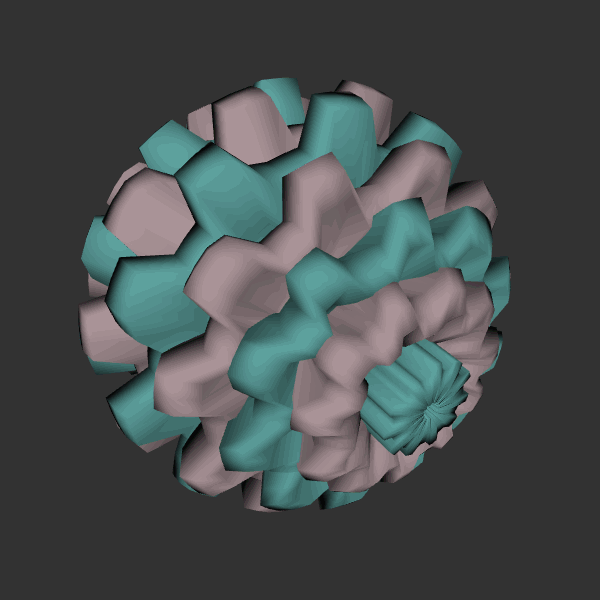
Background: dark